Question: I need to make a small circle background behind the letter "A". What CSS would make this effect?
See example:

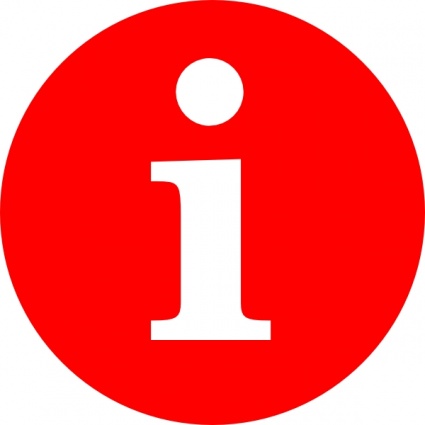
Answer: With CSS? Something like this? <URL>
'''
.i-circle {
display: inline-block;
background-color: #ff0000;
color: #fff;
border-radius: 50%;
font-size: 22px;
line-height: 30px; /* set to same size as width, height */
width: 30px;
height: 30px;
text-align: center;
}
'''
'''
<span class="i-circle">i</span>
<span class="i-circle">w</span>
'''